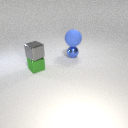
small blue metal sphere below large blue rubber sphere